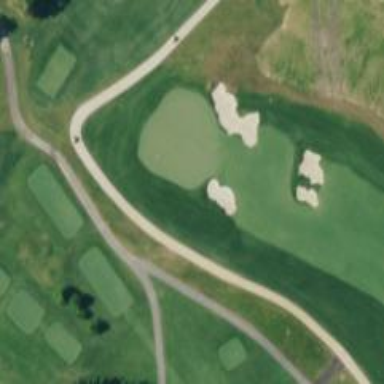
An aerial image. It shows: Golf hole.